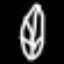
Label: leaf